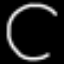
Label: square